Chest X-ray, PA view. Patient: 50 years old, sex M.
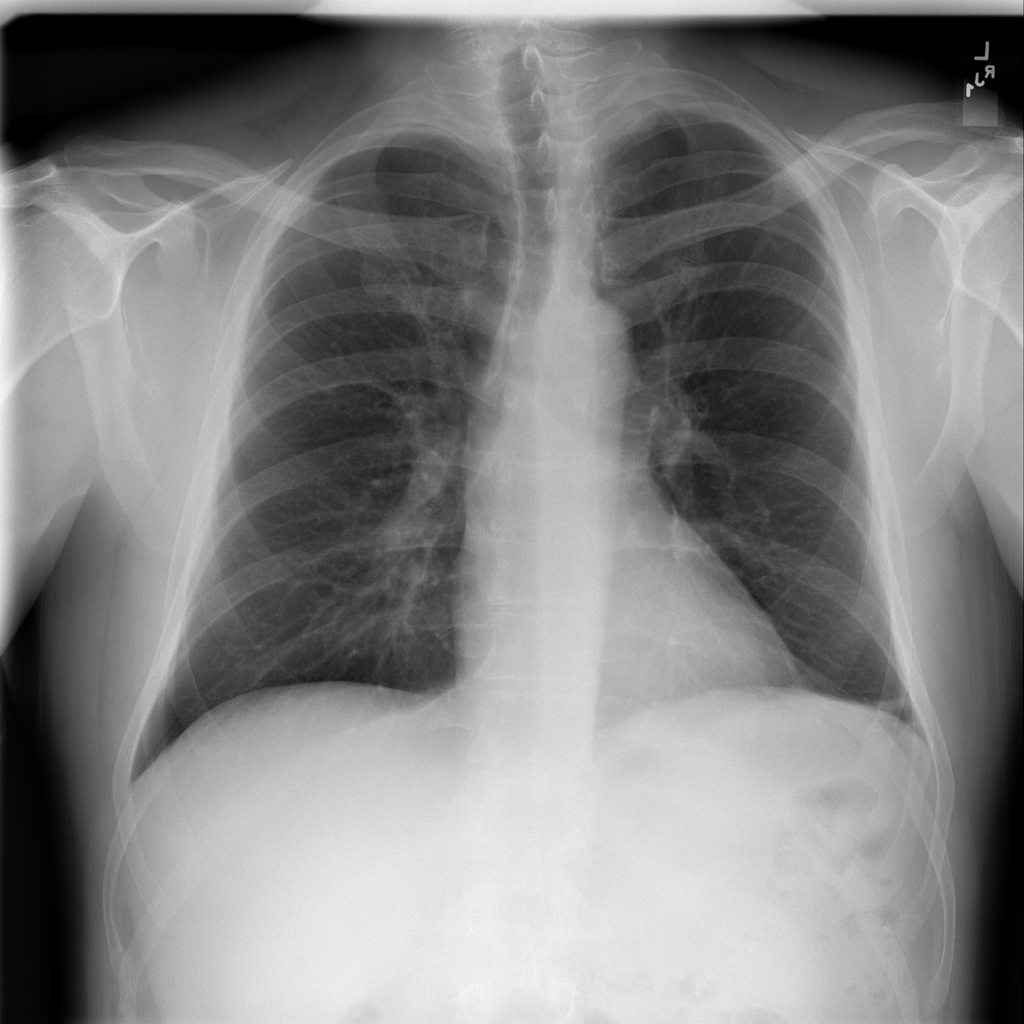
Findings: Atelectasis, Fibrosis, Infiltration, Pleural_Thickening